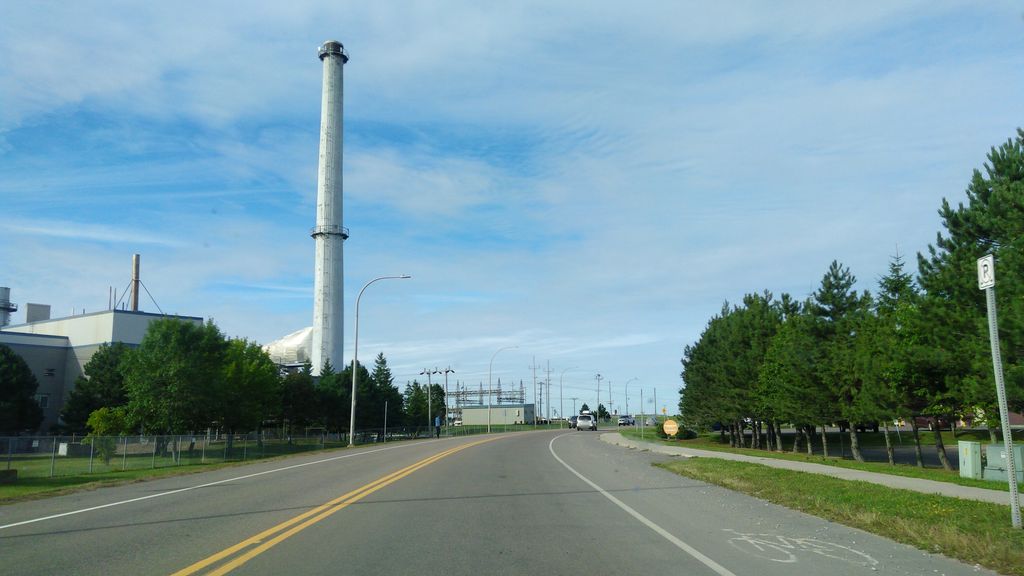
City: charlottetown